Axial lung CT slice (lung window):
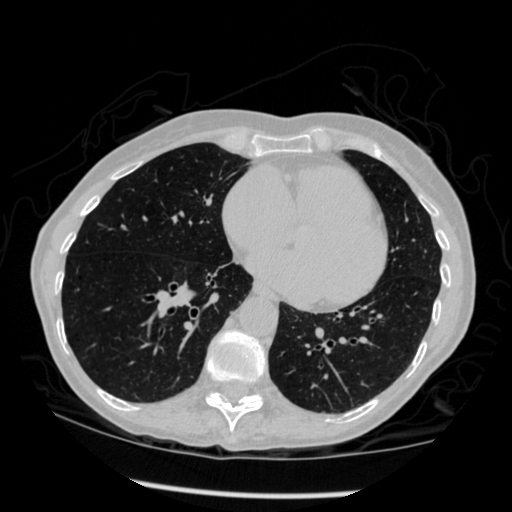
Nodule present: no